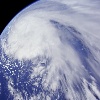
Label: cloud